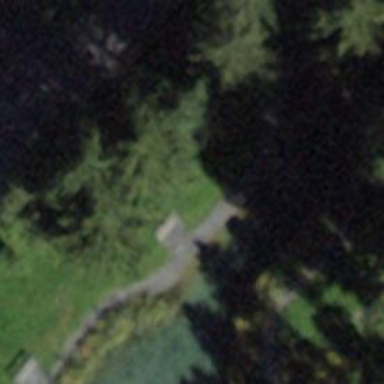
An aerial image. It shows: Bench.